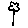
Label: flower